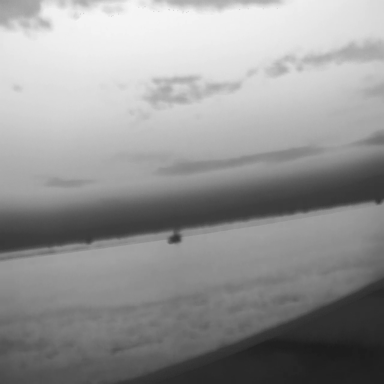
There is a sailboat in the infrared image.